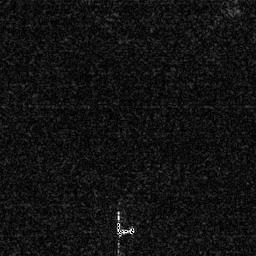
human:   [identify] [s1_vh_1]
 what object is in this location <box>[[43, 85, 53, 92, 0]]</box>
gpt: <ref>1 small ship at the bottom</ref>